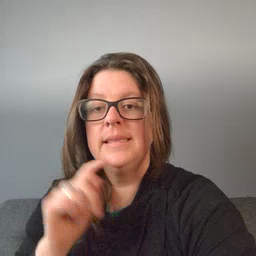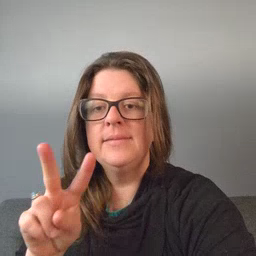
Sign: TV